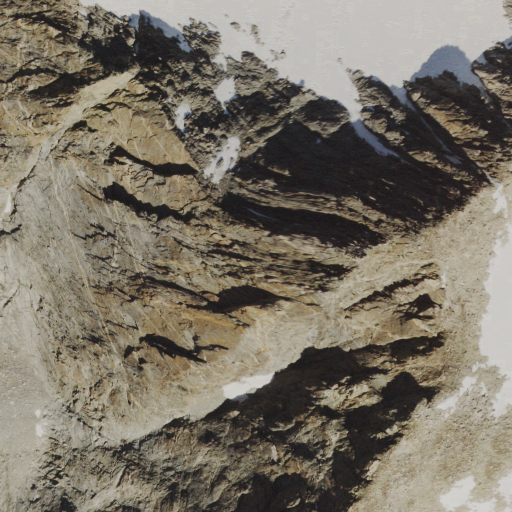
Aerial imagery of mountain in Wyoming named Mount Sacagawea containing barren land, grassland, and snow